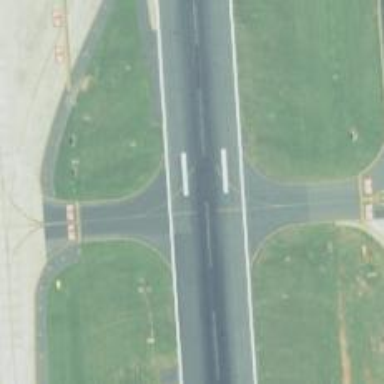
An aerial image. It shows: Image of taxiway at airport.